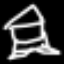
Label: frog